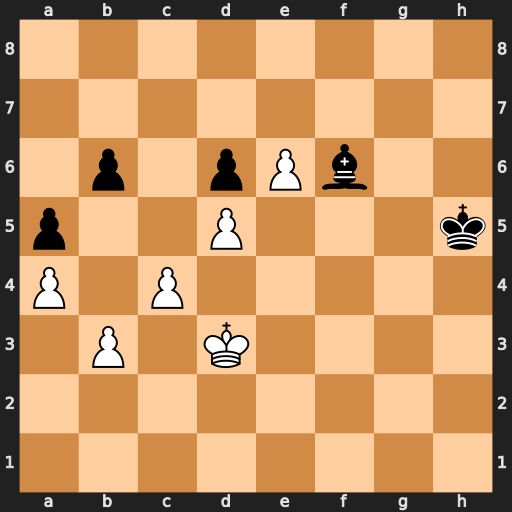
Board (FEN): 8/8/1p1pPb2/p2P3k/P1P5/1P1K4/8/8
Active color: w
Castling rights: -
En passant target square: -
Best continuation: c5 bxc5 Kc4 Kg4 Kb5